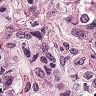
Metastatic tissue present: yes